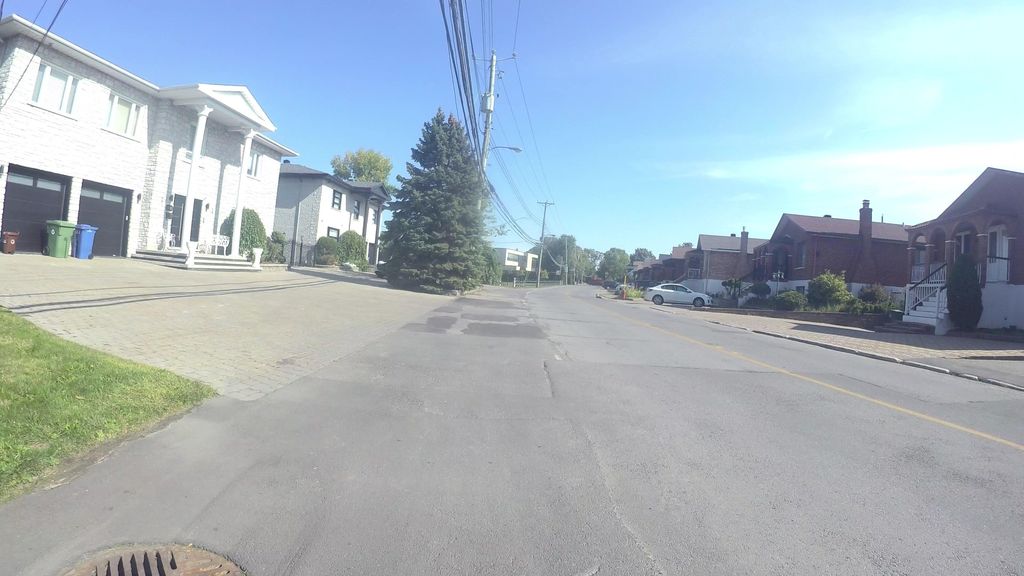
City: montreal